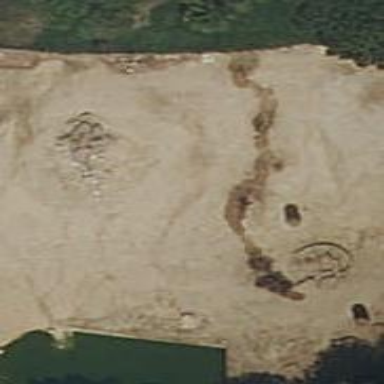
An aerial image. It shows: Natural area covered with sand.